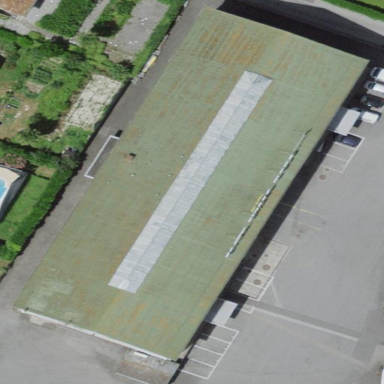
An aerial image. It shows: Industrial building.